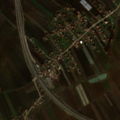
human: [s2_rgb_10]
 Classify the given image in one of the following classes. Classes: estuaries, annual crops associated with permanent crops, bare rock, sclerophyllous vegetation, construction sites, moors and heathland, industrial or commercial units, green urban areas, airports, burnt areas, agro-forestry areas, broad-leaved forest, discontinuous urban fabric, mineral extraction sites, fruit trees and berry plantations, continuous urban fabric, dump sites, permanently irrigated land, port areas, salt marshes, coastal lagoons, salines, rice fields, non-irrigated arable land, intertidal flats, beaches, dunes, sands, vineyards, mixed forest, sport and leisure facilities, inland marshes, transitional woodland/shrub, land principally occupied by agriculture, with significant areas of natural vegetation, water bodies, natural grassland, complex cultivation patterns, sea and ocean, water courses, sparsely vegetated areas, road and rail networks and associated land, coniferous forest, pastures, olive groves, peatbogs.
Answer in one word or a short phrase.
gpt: discontinuous urban fabric, non-irrigated arable land